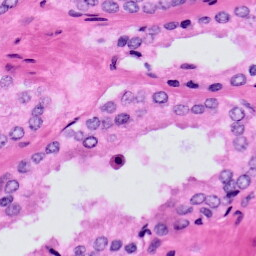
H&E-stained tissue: Prostate